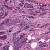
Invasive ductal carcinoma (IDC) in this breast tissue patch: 1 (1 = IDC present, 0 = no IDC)